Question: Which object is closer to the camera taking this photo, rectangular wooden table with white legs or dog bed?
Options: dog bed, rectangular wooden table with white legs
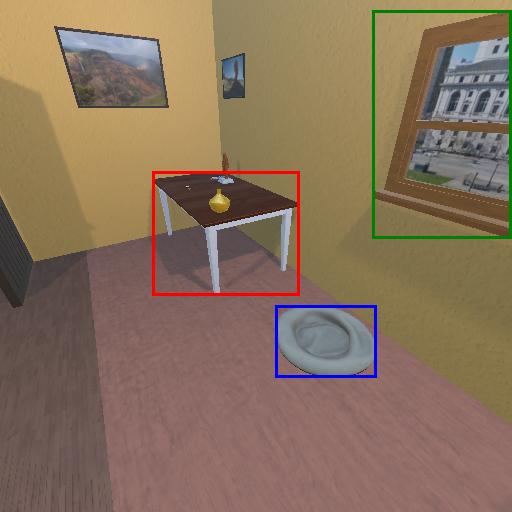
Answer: dog bed